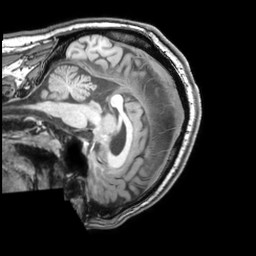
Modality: T1w
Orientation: sagittal
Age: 35
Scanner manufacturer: philips
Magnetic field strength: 3 T
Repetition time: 0.007 s
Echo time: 0.003501 s